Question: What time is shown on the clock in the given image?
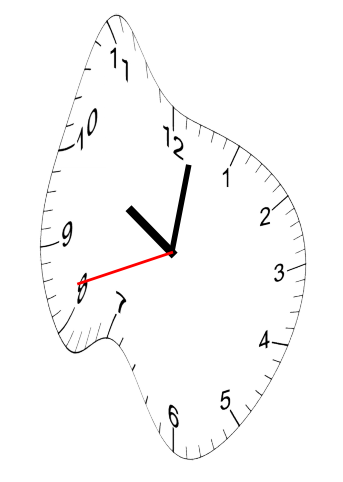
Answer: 10:01:42